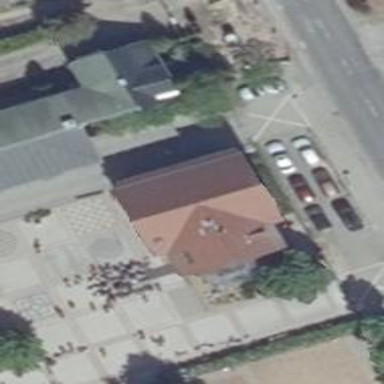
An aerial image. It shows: The roof of the building has gabled shape and is made of roof tiles.